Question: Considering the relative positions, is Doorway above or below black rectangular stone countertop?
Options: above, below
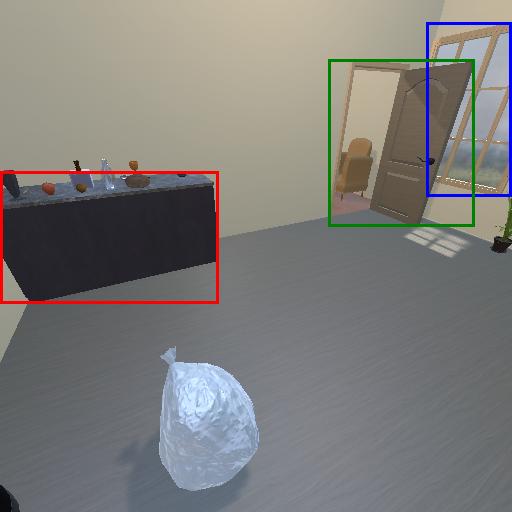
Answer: above